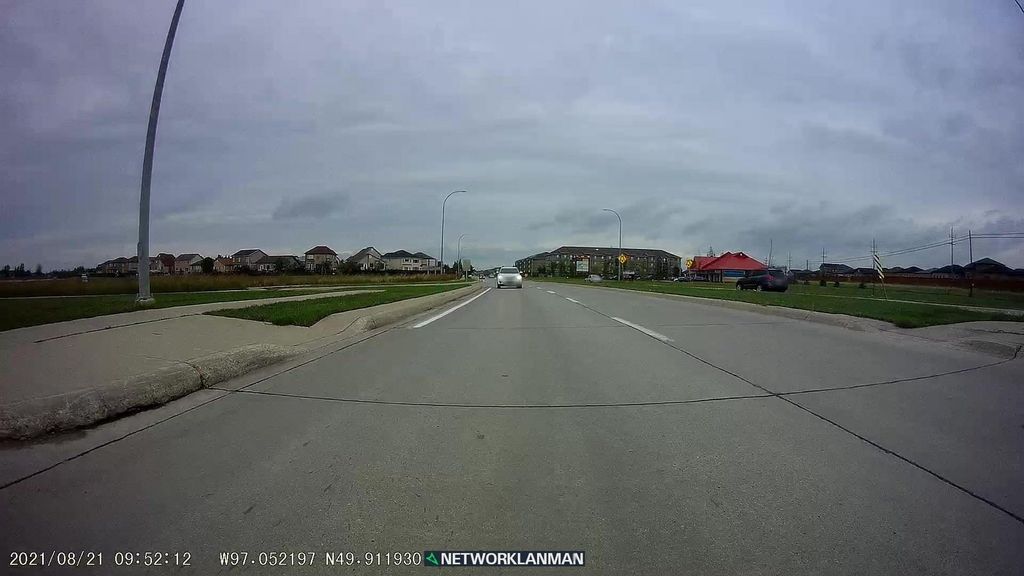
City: winnipeg